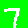
Digit: 7